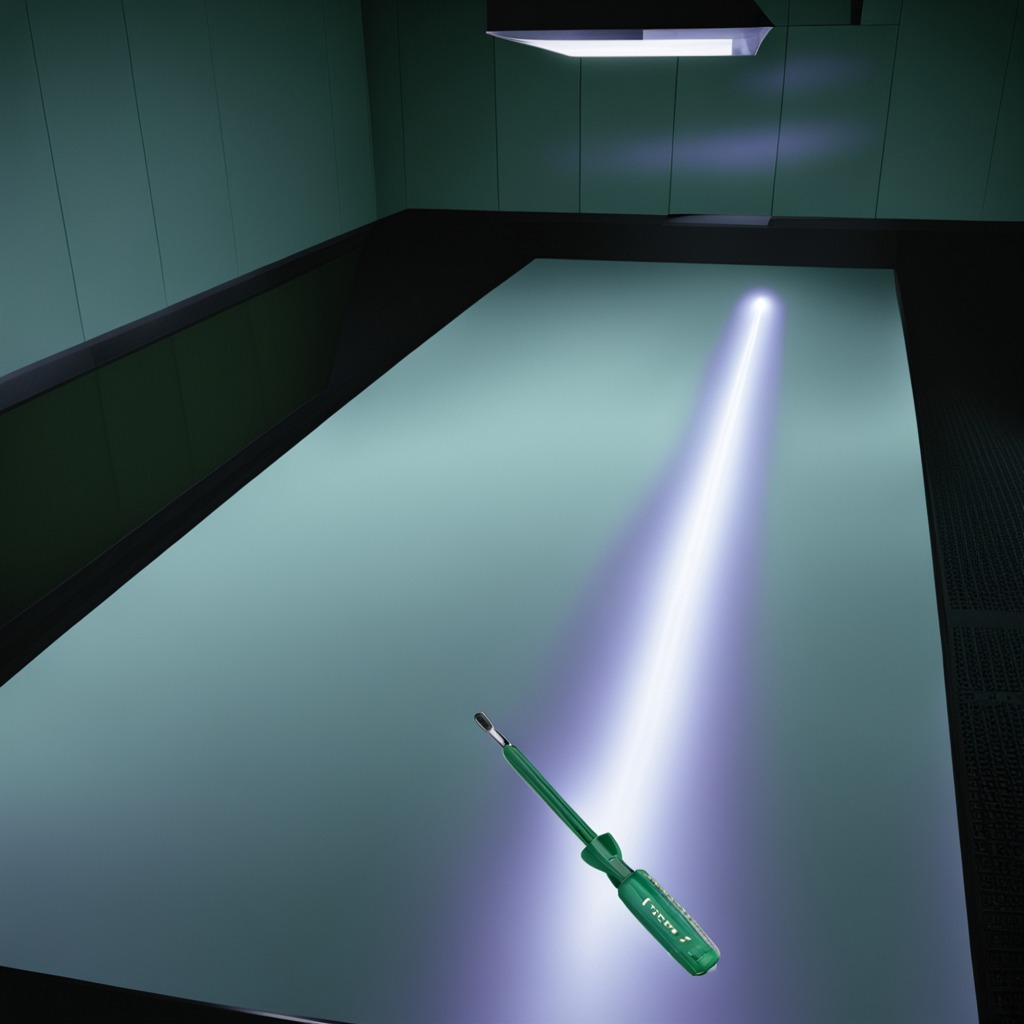
A screwdriver is lying on the table in a railway signal maintenance room.